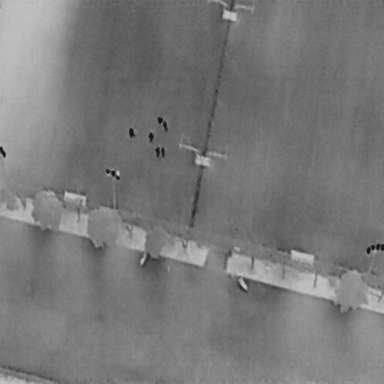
There are six People in the infrared image.